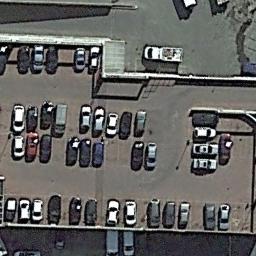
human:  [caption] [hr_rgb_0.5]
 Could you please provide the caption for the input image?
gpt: The parking lot has some neatly arranged cars .

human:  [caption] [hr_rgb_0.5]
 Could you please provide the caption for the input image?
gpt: Many cars are in the parking lot .

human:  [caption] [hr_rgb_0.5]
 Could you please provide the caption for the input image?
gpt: There are some cars on the parking lot .

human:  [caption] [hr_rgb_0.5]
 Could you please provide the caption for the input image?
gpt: Three rows of cars were parked in the parking lot .

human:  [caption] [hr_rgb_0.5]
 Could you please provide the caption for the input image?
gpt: There are some cars on the parking lot .